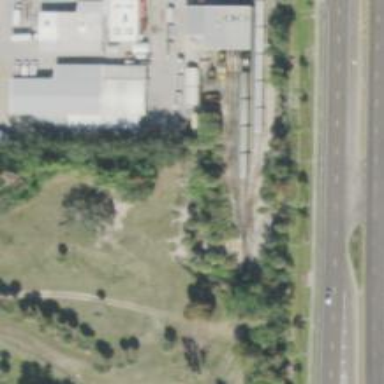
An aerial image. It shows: Railway yard.